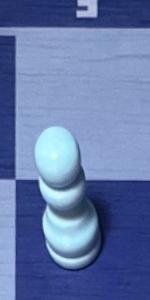
Label: Pawn_White